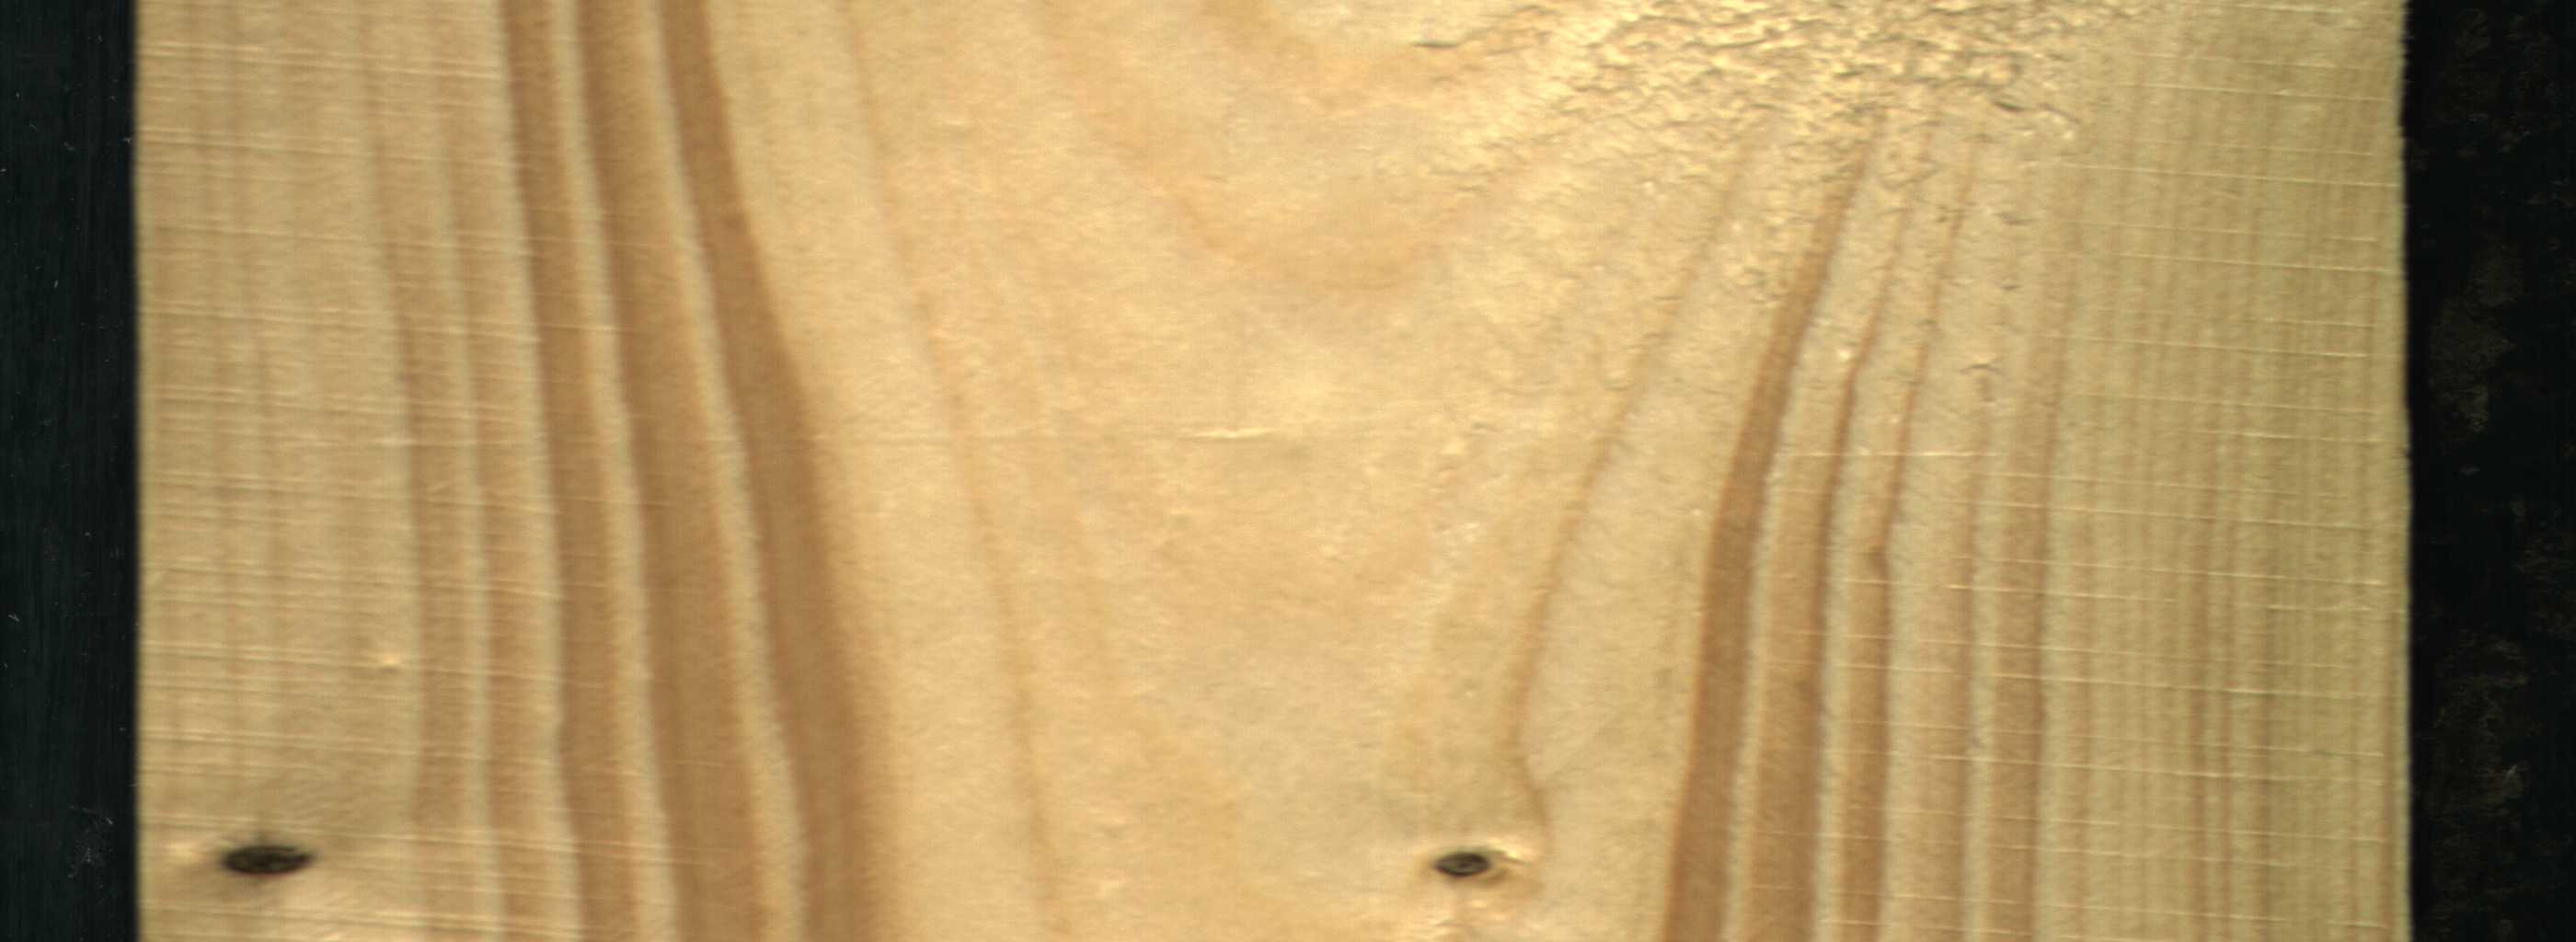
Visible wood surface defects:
Quartzity
Quartzity
Dead_Knot
Dead_Knot